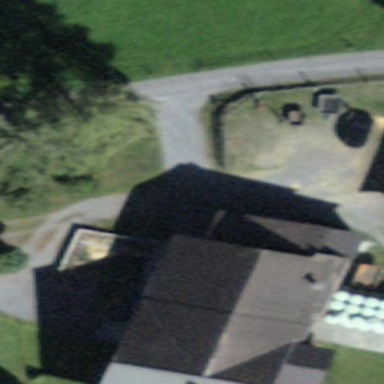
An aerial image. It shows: Farm building.